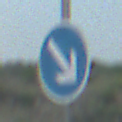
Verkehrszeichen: VorgeschriebeneVorbeifahrtRechts
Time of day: MorningAfternoon
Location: Outdoor (Nature)
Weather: PartlyCloudy
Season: NotSpecified
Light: Natural